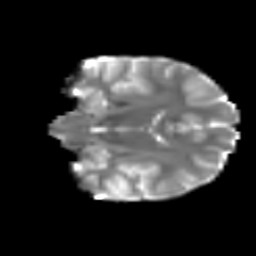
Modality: T2w
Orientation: coronal
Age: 15
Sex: female
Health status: ill
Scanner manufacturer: ge
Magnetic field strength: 3 T
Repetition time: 6.752 s
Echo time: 0.079 s